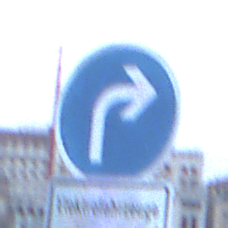
Verkehrszeichen: VorgeschriebeneFahrtrichtungRechts
Zusatzzeichen unten: BesondereFahrzeugeUndTransportgueter10
Umgebung: Outdoor, Urban
Tageszeit: Dawn
Wetter: Clear
Licht: Natural
Jahreszeit: NotSpecified
Kontrast: LowContrast